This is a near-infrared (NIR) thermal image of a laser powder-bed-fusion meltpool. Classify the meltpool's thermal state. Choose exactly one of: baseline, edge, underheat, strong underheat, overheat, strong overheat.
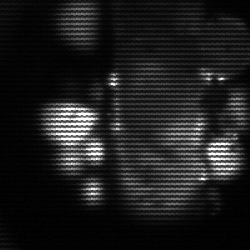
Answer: strong underheat